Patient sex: M
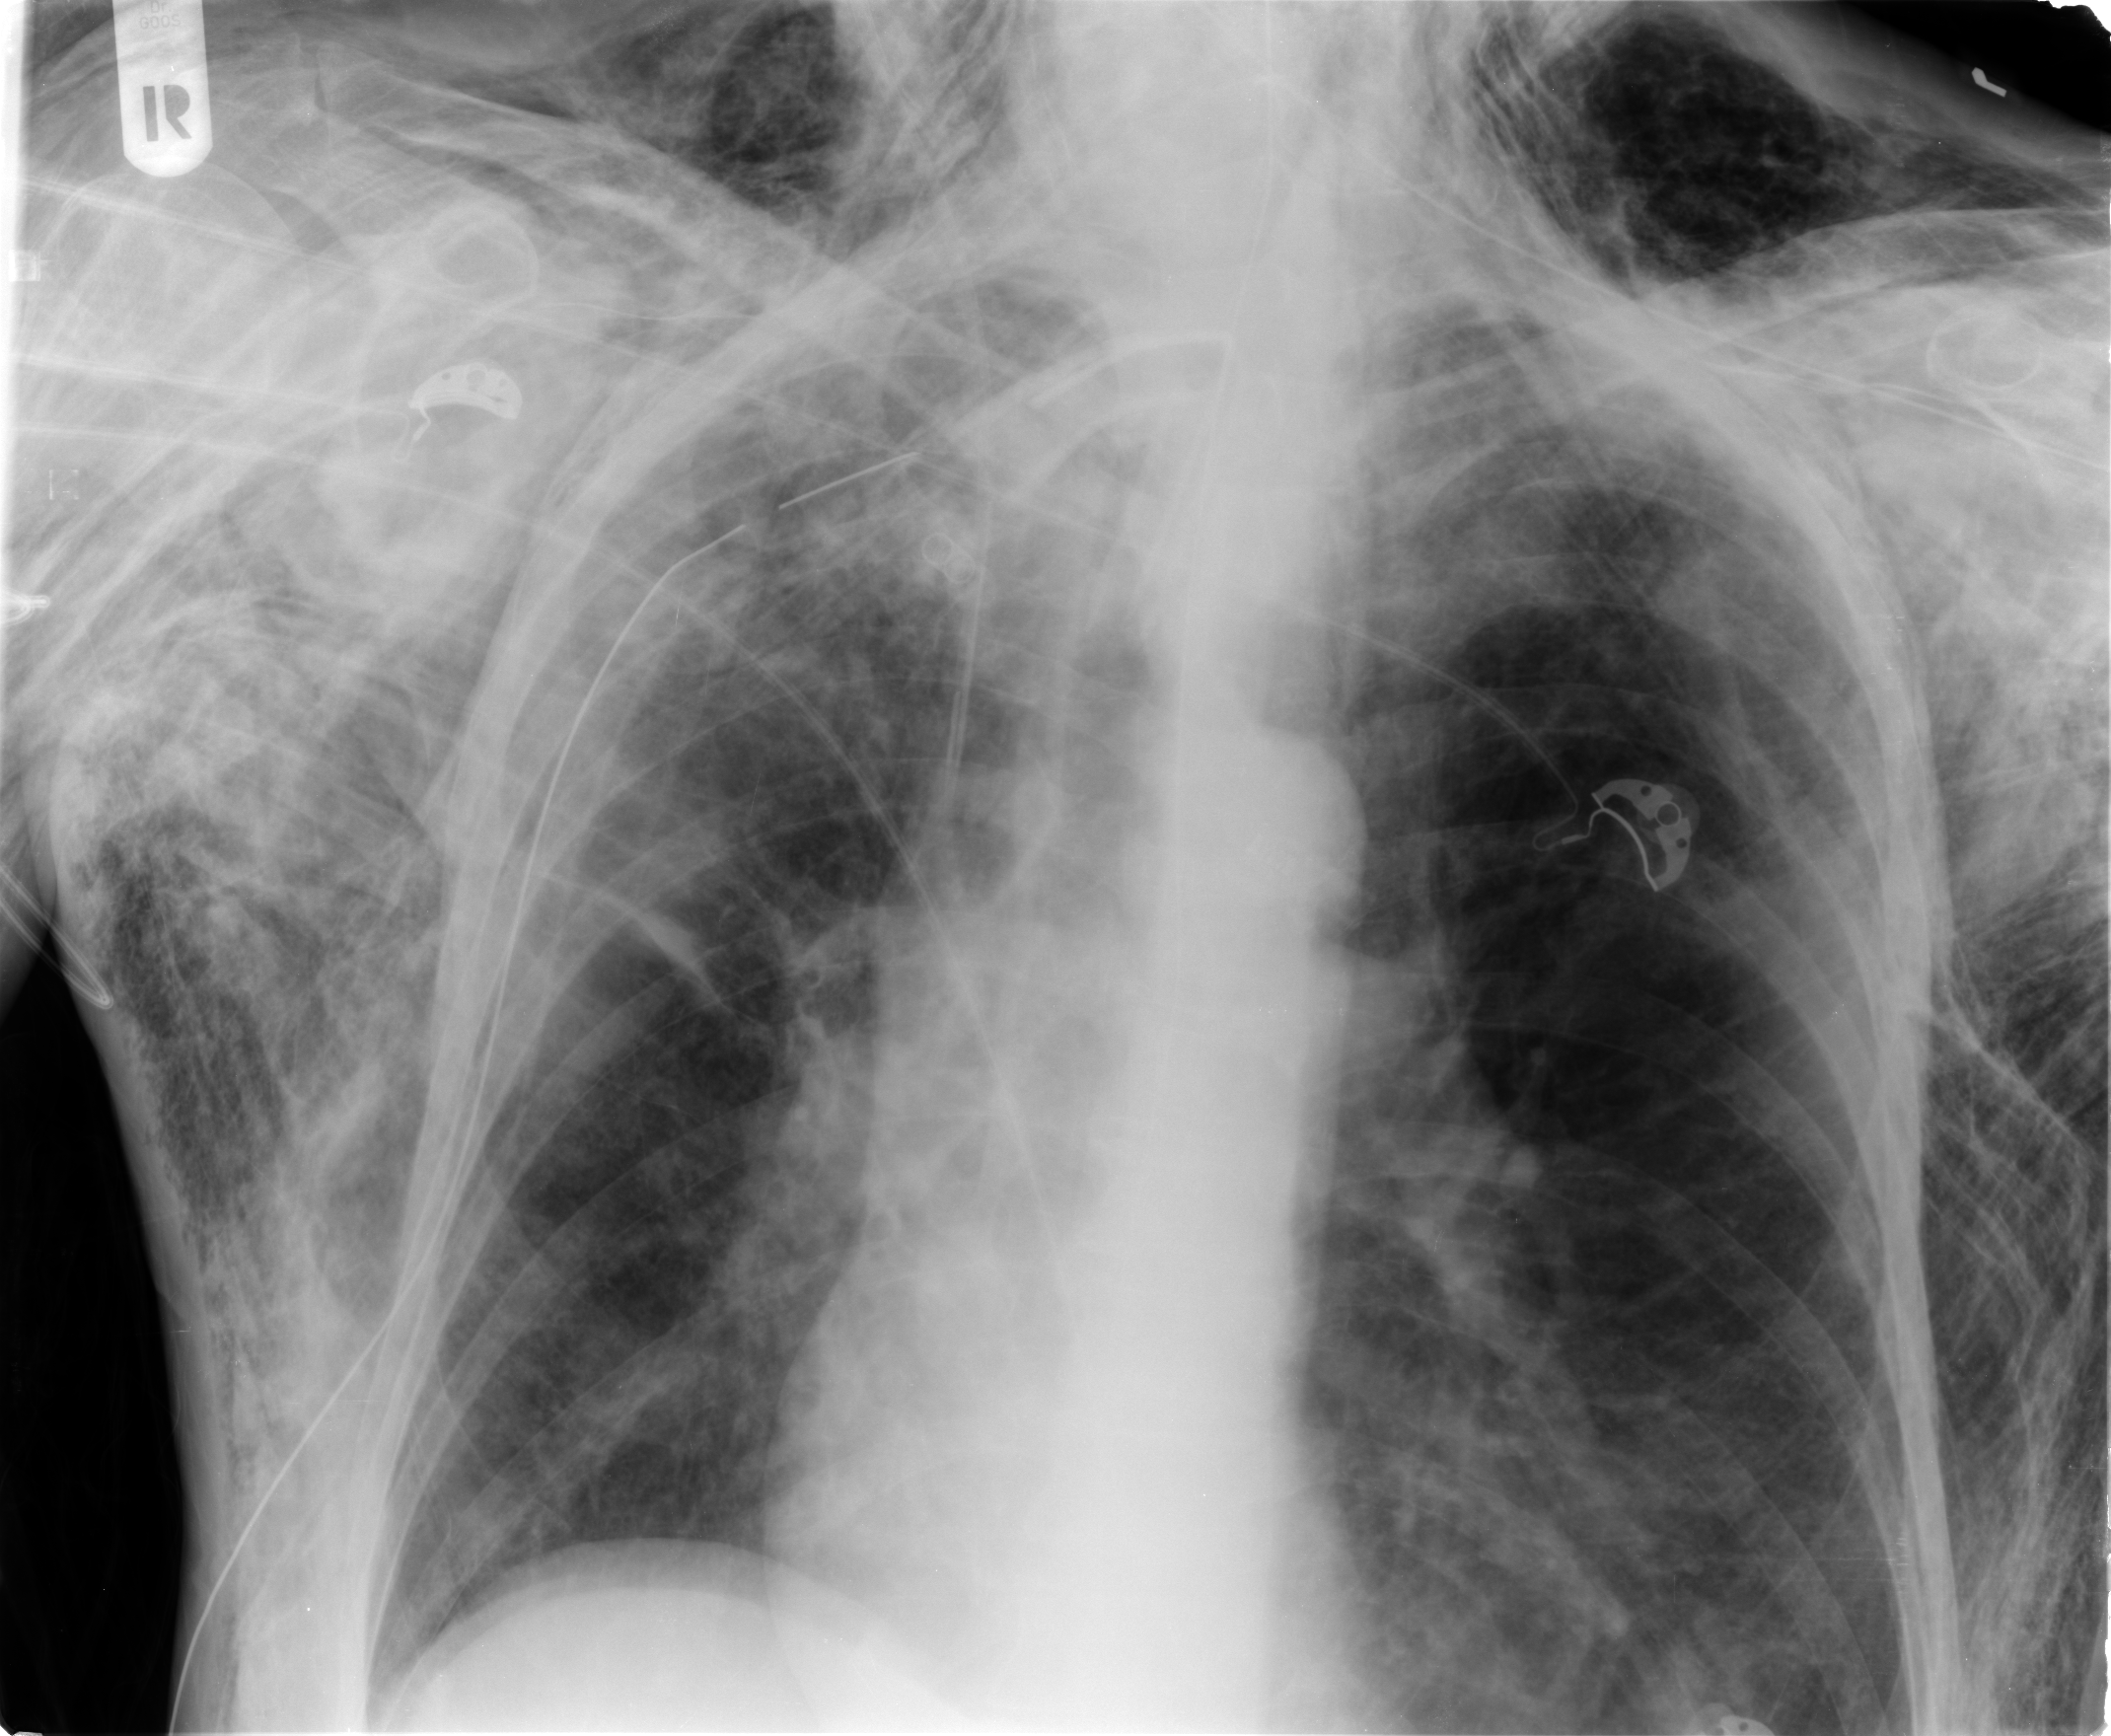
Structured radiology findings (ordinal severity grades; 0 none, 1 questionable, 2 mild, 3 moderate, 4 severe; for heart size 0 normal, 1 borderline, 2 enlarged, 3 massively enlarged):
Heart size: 0
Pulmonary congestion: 0
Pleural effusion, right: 0
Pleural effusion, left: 0
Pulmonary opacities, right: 0
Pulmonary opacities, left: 1
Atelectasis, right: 2
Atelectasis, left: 2